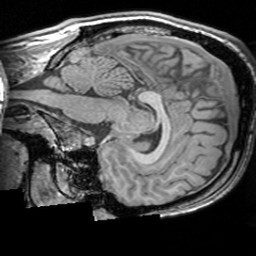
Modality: T1w
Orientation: sagittal
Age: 22
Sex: male
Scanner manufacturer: siemens
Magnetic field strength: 3 T
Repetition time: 1.63 s
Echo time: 0.00311 s